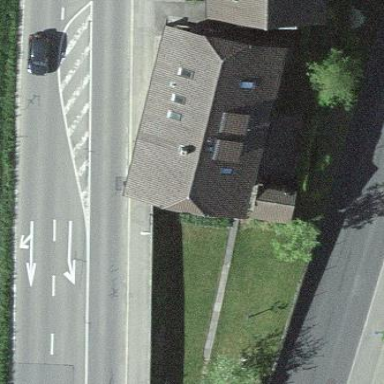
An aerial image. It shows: Residential building.